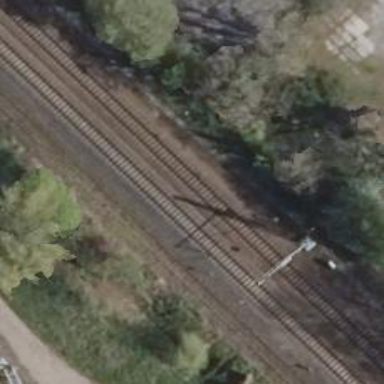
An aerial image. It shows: Railway signal.